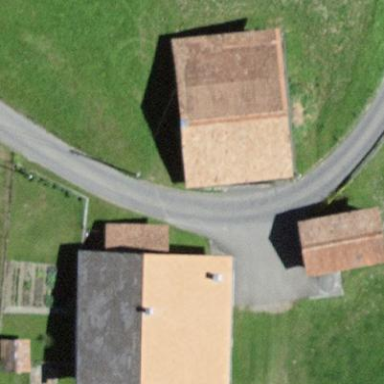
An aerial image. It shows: Rural barn.